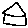
Label: house